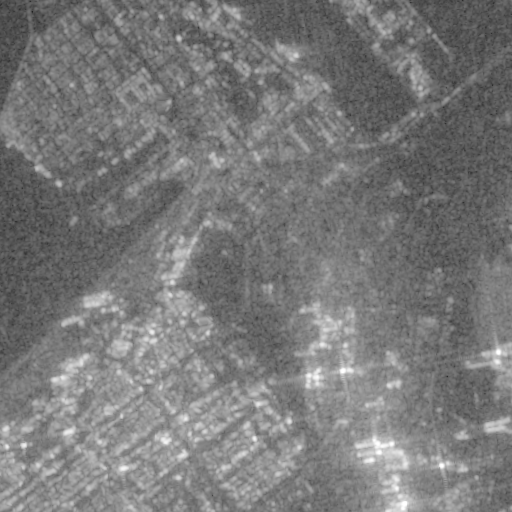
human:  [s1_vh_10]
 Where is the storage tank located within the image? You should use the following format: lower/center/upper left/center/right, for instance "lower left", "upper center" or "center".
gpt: The storage tank is located in the upper center of the image.
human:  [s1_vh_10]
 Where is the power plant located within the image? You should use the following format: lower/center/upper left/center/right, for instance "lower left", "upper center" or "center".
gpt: There is no power plant in the image.

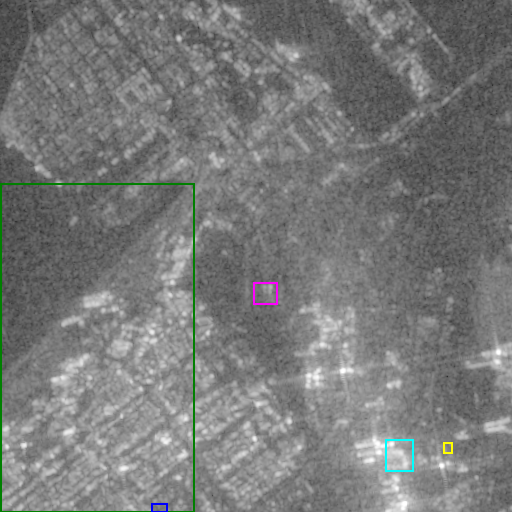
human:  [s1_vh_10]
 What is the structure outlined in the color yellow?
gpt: The structure outlined in yellow is a gas station.
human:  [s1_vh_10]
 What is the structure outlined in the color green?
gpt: The structure outlined in green is a park.
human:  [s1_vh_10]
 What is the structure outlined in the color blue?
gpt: The structure outlined in blue is a parking garage.
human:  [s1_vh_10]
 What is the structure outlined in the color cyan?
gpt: The structure outlined in cyan is a parking lot.
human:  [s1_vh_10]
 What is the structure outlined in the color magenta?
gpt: The structure outlined in magenta is a power substation.
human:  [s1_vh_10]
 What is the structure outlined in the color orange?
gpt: There is no orange outline.